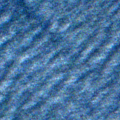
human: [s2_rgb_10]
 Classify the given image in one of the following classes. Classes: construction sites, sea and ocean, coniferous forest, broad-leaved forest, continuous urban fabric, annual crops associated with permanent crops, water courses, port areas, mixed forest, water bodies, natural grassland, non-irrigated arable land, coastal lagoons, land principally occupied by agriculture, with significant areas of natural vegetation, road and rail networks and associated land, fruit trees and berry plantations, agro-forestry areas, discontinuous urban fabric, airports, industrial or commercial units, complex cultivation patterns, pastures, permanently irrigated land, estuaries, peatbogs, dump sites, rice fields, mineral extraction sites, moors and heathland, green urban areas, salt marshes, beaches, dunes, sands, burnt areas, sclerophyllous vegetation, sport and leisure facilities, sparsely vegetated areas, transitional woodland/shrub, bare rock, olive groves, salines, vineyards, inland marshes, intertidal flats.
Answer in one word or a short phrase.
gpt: sea and ocean